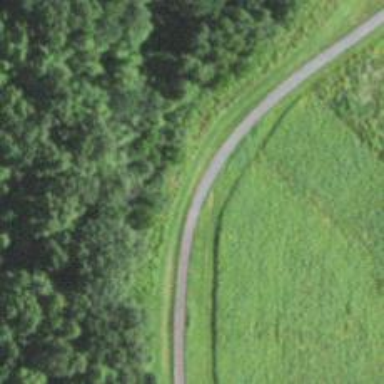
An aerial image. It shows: Driveway.